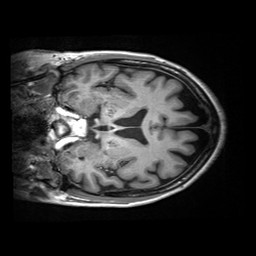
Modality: T1w
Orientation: coronal
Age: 70
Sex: female
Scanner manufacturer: siemens
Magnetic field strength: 3 T
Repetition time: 2.2 s
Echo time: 0.00245 s